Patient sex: M
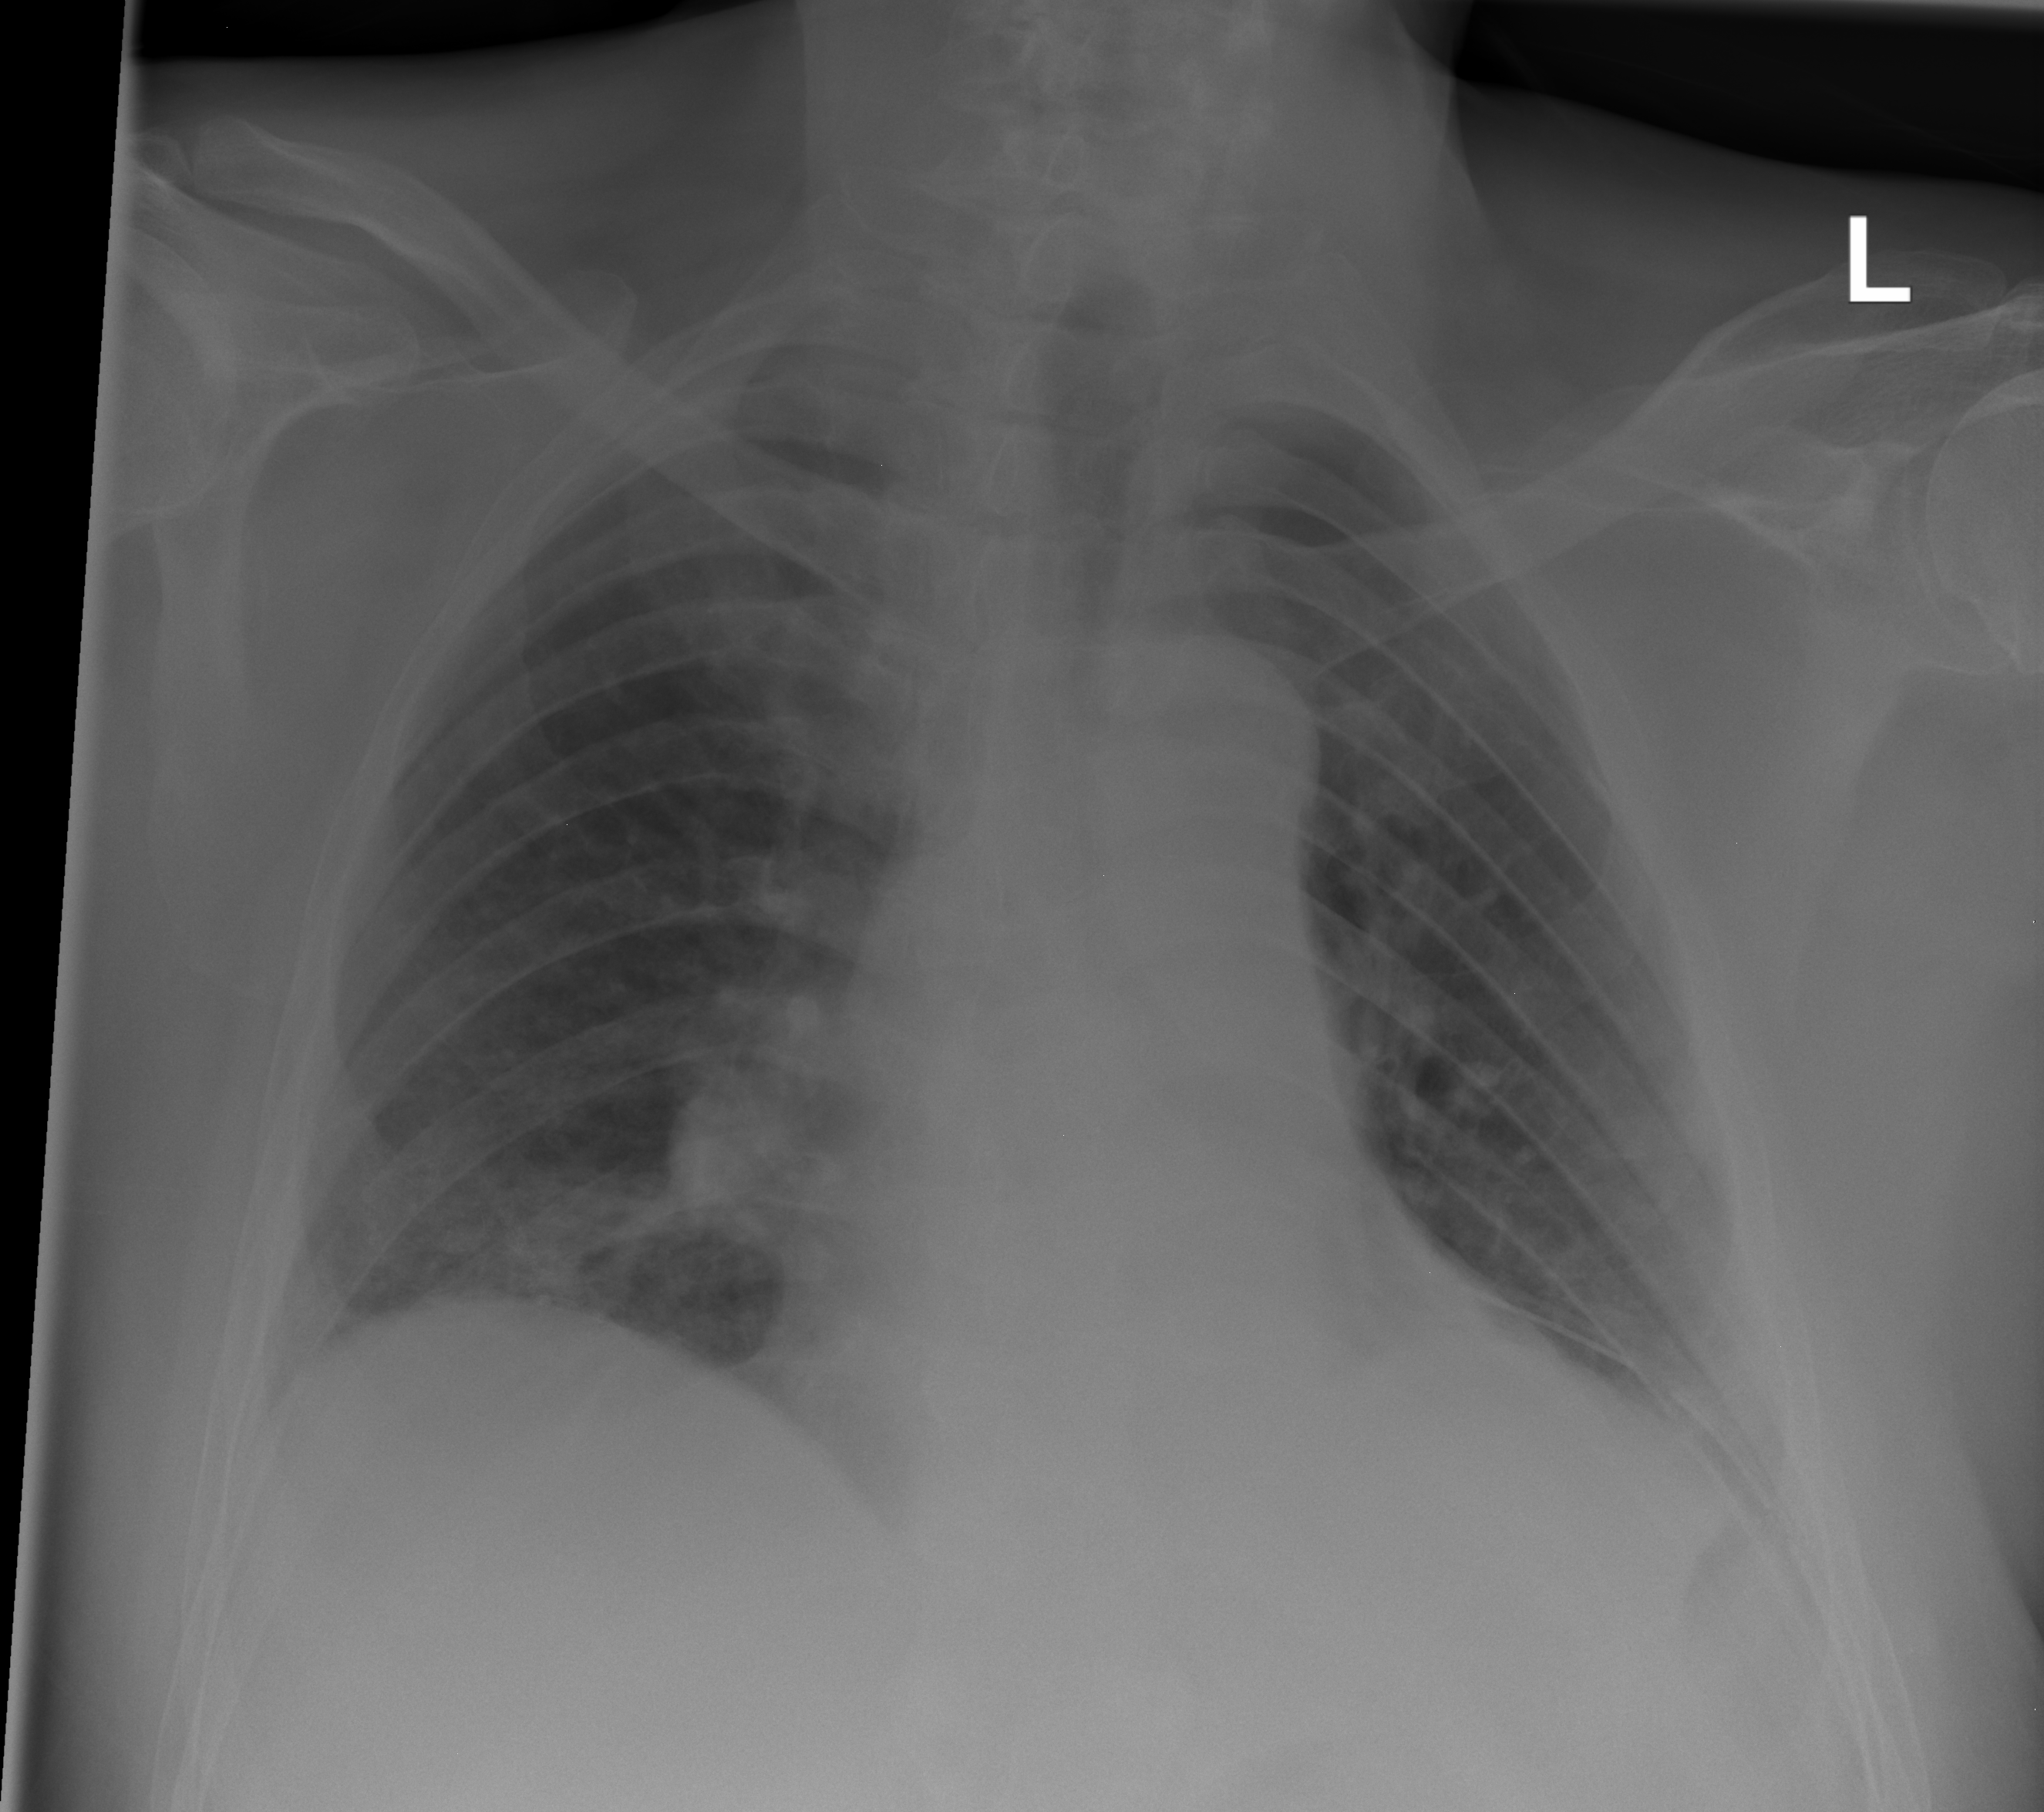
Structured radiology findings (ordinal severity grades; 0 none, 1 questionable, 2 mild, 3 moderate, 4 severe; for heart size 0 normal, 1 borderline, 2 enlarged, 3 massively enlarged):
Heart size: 0
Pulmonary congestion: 0
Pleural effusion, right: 0
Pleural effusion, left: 0
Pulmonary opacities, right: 1
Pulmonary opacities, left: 0
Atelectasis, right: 0
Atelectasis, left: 0